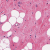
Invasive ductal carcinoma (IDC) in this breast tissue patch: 0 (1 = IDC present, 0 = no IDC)